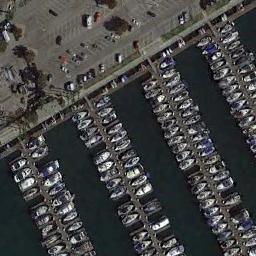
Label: harbor